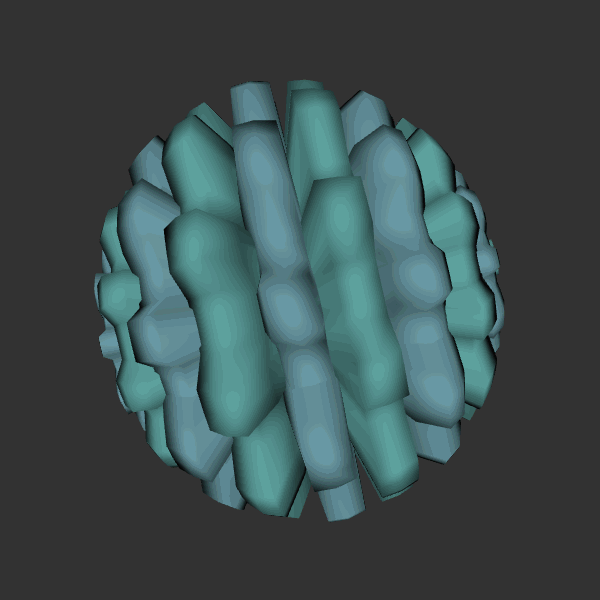
Background: dark